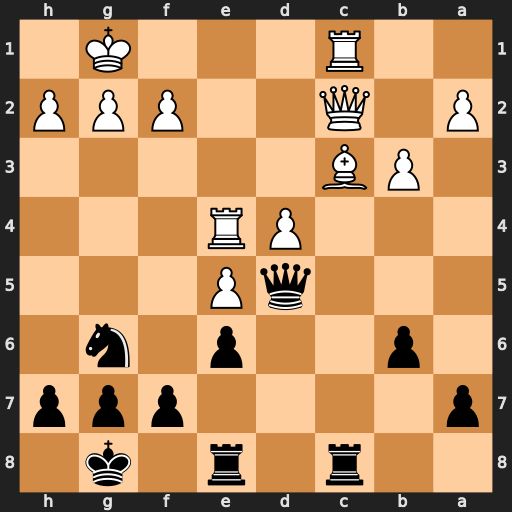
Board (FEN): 2r1r1k1/p4ppp/1p2p1n1/3qP3/3PR3/1PB5/P1Q2PPP/2R3K1
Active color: b
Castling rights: -
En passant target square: -
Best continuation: Rxc3 Qxc3 Qxe4 Qc6 Qxc6